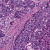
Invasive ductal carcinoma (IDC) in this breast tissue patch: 1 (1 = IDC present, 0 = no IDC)